Question: In trading view pine script, how to set the height of candle bar, which 30% smaller of the 1st/3rd candle bar ?
Sample image:

Refer script from <URL>
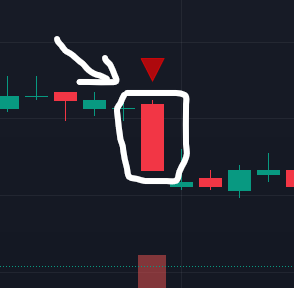
Answer: Candle sizes depend on open/close (body) and high/low (wick) prices. These are calculated and displayed automatically by Tradingview.
If you want to draw your own candles and set their heights to whatever you want, you can use the 'plotcandle()' function.
> plotcandle(open, high, low, close, title, color, wickcolor, editable,
show_last, bordercolor, display) - void